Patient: sex M, age 68
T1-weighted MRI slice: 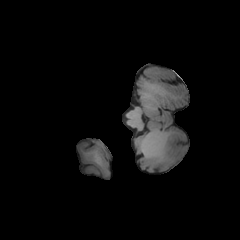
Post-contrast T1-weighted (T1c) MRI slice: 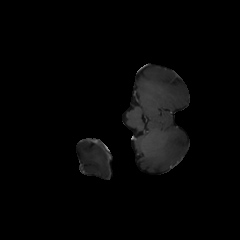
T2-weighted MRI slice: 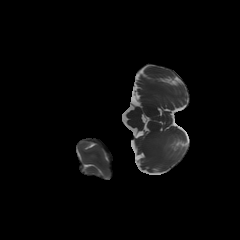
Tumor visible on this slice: no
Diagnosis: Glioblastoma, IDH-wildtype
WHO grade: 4